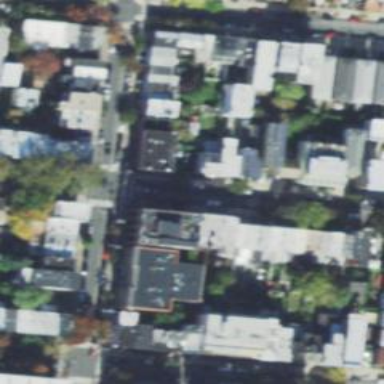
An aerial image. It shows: Sidewalk.